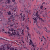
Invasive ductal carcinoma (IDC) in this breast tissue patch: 1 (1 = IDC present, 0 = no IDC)